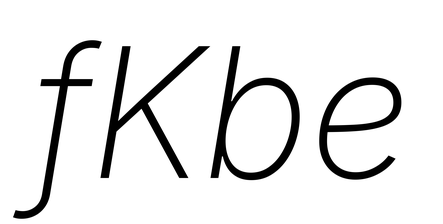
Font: Inter-Italic_ExtraLight_Italic